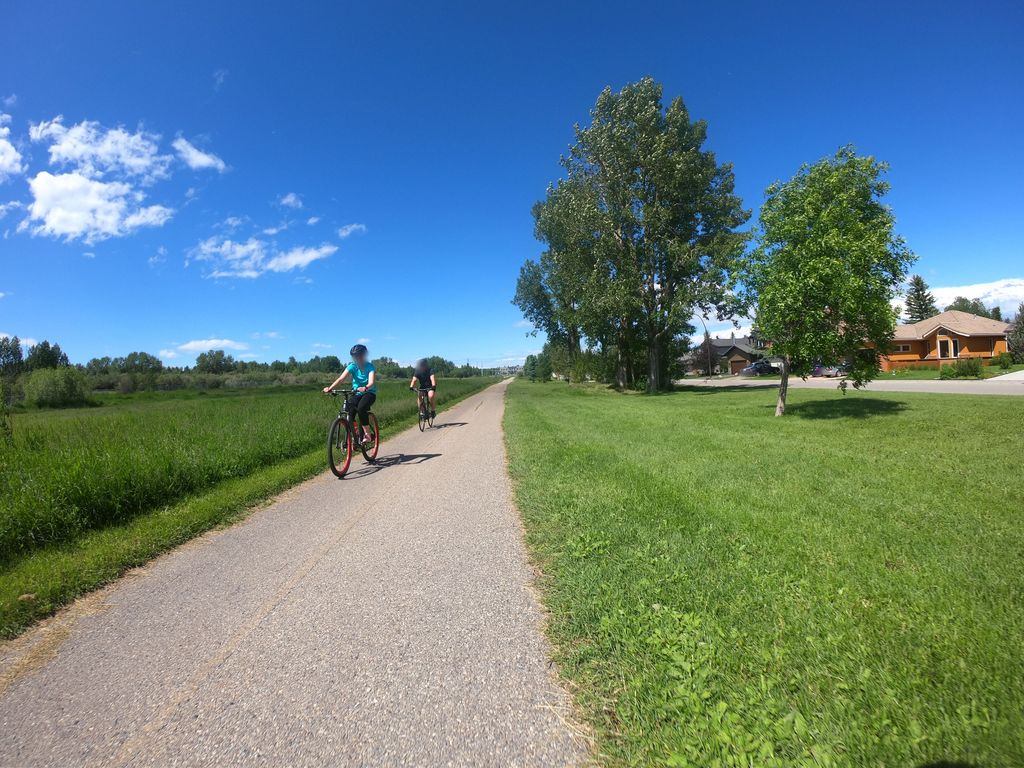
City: calgary